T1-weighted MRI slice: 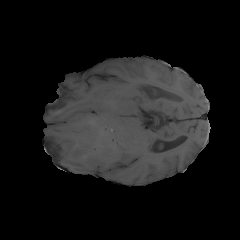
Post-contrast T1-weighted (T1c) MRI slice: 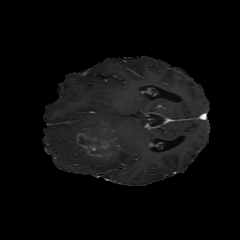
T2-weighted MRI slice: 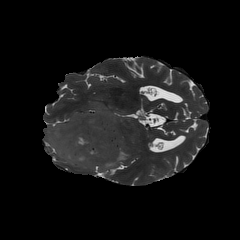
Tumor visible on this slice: yes